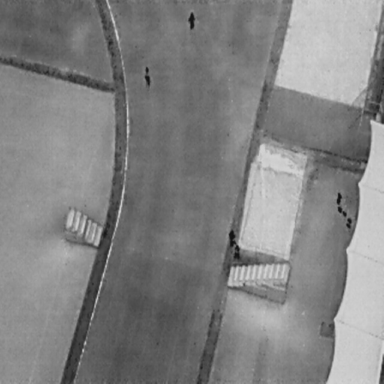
There are four People in the infrared image.